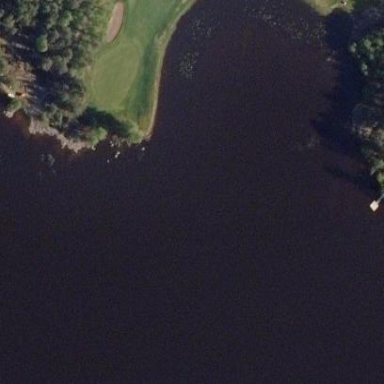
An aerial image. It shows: Water hazard in golf course. The hazard is natural water feature.